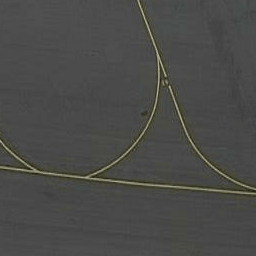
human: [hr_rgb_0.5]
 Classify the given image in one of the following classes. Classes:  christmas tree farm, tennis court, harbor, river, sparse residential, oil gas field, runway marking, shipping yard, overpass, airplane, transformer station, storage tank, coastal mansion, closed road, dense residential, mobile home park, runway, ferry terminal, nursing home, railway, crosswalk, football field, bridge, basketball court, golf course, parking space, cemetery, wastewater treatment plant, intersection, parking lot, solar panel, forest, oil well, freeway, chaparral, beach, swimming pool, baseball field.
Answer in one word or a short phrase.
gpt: runway marking